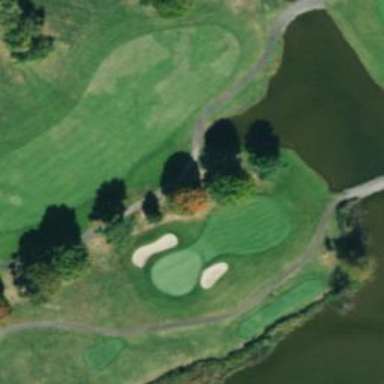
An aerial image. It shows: Pathway for golf carts.